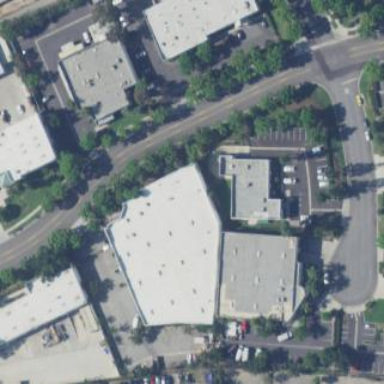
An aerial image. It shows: Warehouse.